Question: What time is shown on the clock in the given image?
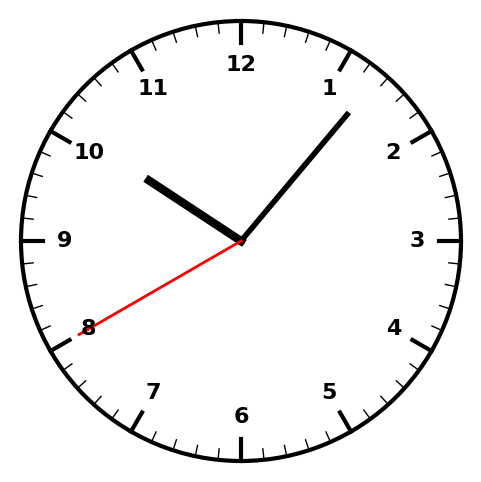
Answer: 10:06:40